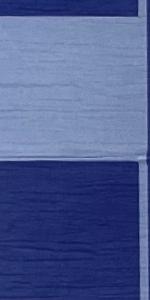
Label: Empty